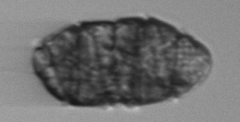
Label: Margalefidinium